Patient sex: F
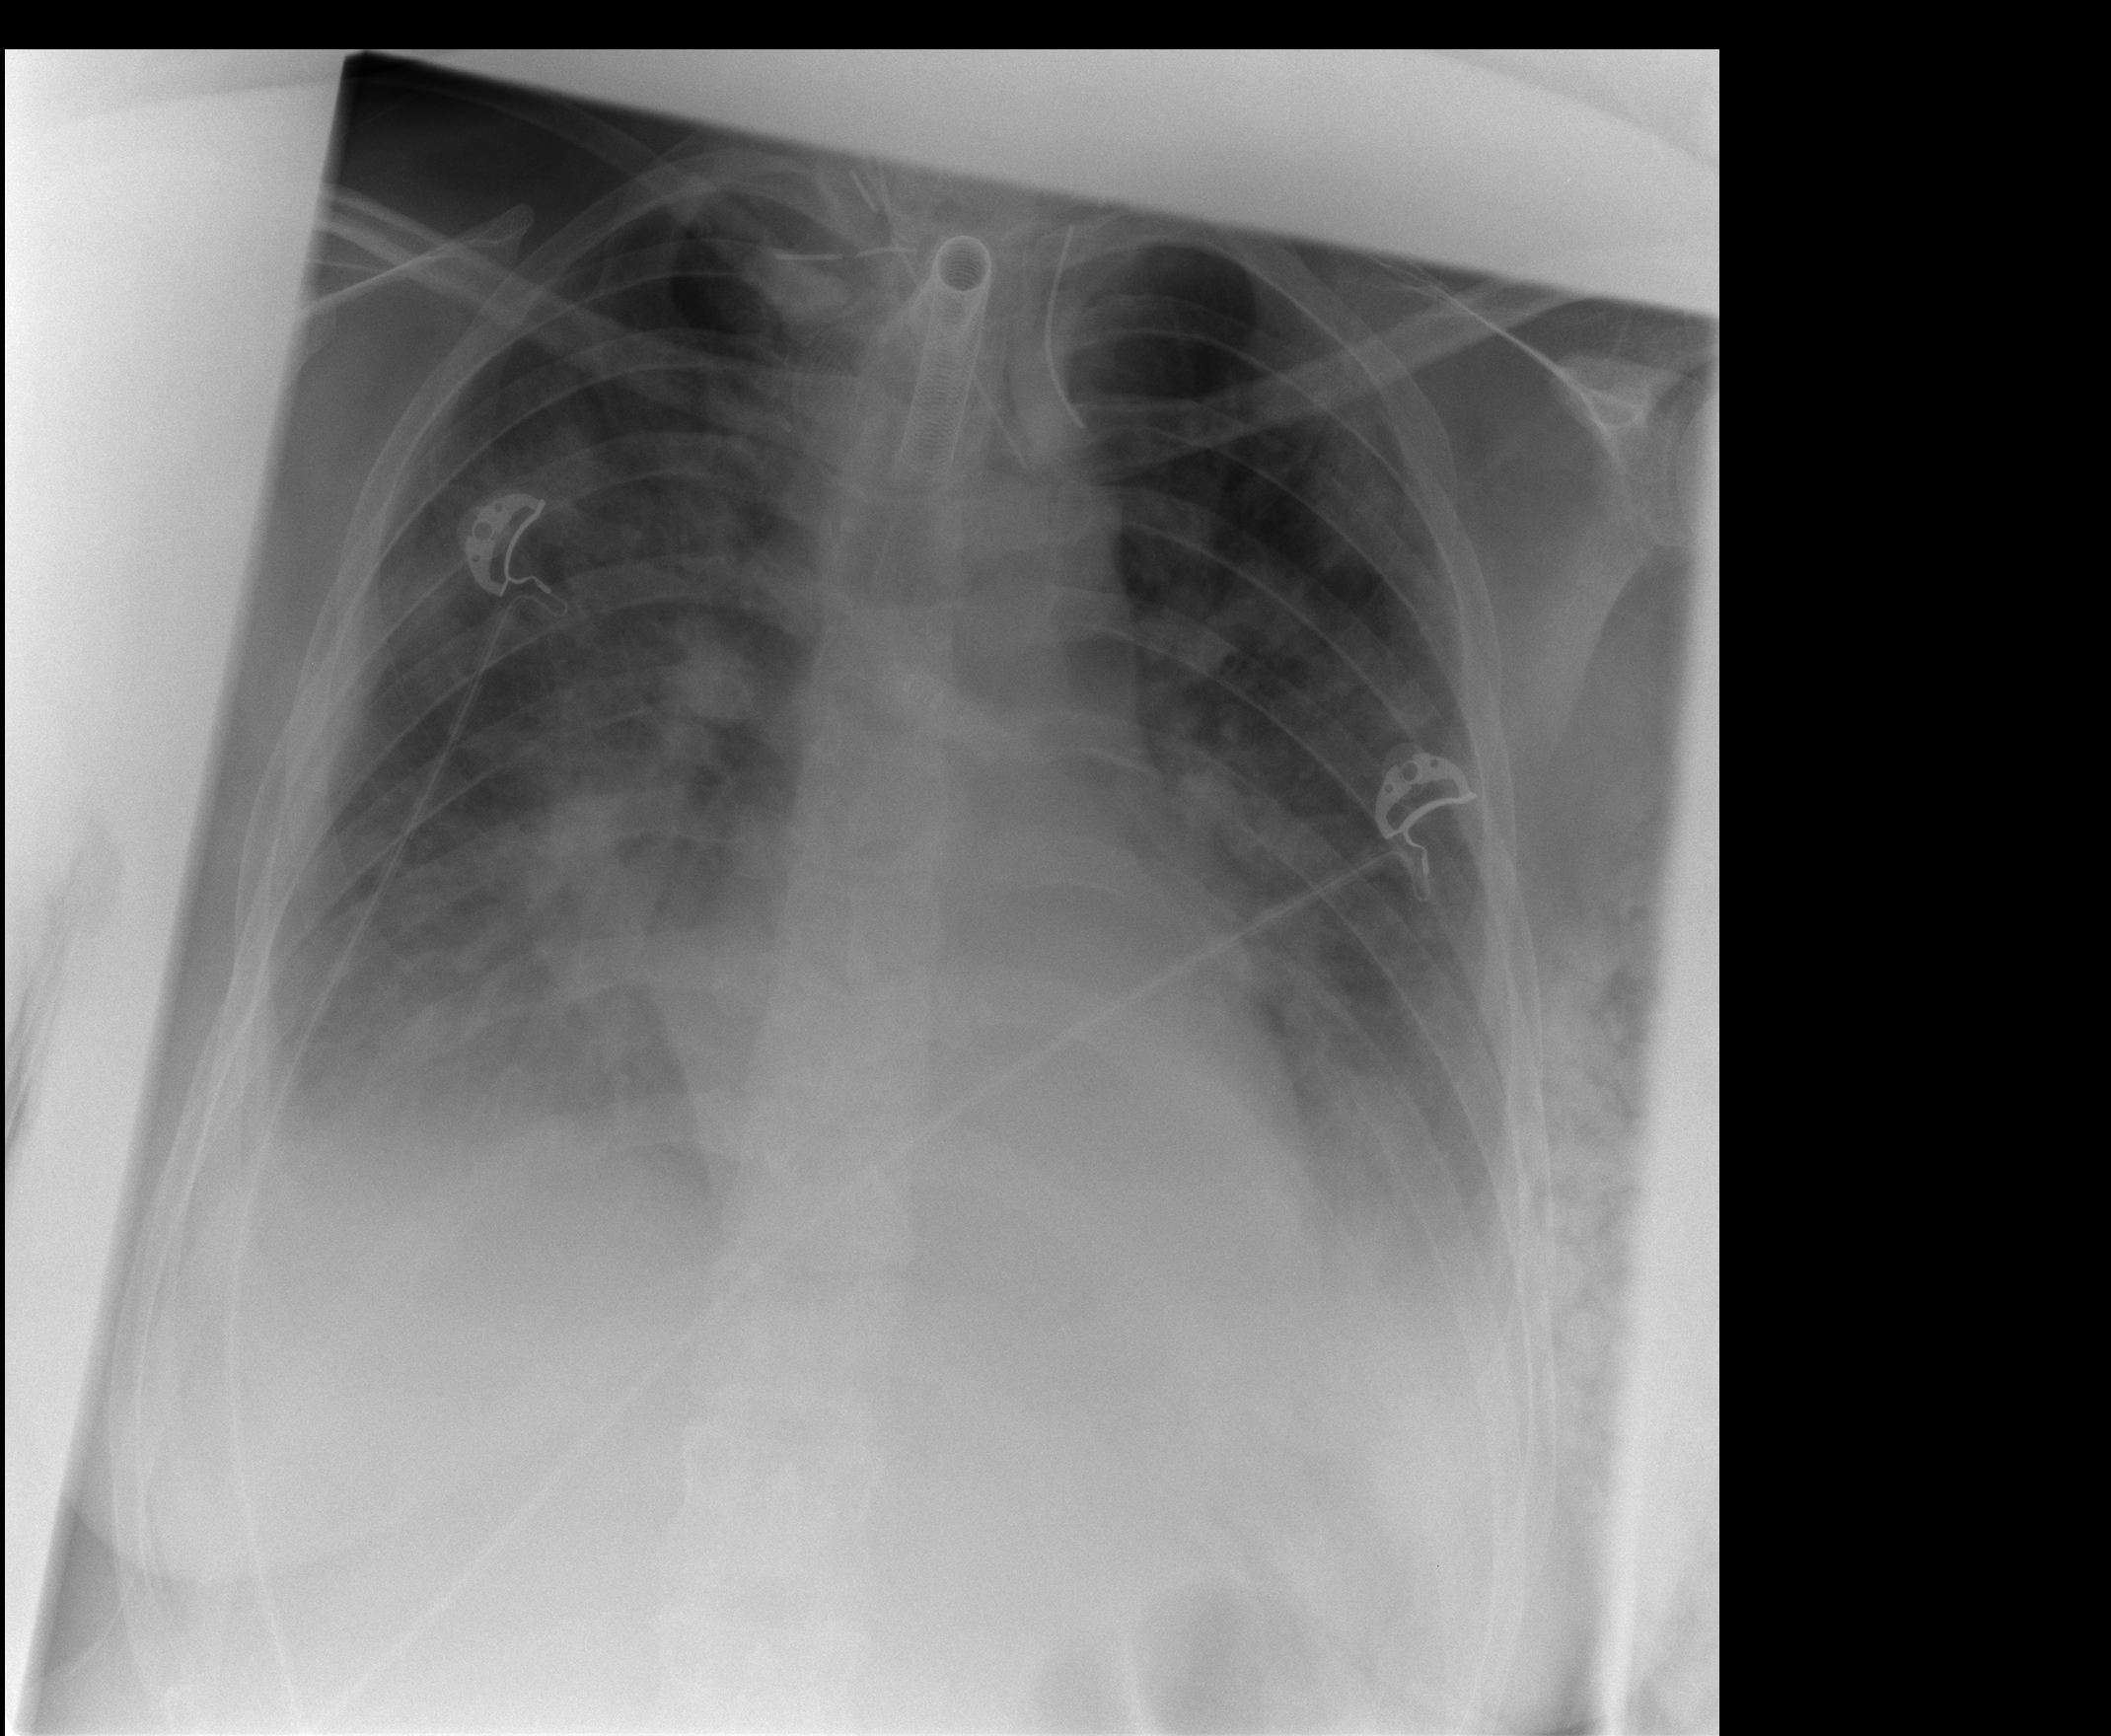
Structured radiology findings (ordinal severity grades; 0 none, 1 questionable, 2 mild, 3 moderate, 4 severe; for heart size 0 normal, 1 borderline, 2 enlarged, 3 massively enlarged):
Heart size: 0
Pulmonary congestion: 2
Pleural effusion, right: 2
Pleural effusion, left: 2
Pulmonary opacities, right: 3
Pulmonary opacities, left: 3
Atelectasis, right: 3
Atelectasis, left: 3